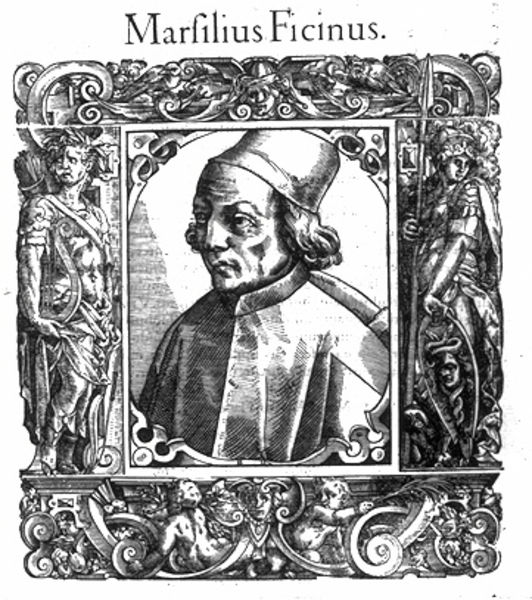
Titel: Bildnis des Marsilius Ficinus
Künstler: Tobias Stimmer
Institution: (Seriendruck)
Schlagwörter: dunkel, mann, schatten, umhang, weiß, menschen, blumen, frau, grau, hell, hut, licht, mund, nase, profil, schwarz, skizze, stirn, zeichnung, blick, ornament, anzug, kappe, mütze, architektur, augen, falten, gesicht, kragen, rahmen, bild, bildnis, portrait, porträt, kirche, geistlicher, gewand, haare, kutte, mantel, vater, augenbrauen, brustbild, hübsch, kinn, locken, renaissance, schultern, oval, engel, relief, holzschnitt, schrift, wangen, wellen, bogen, italien, stab, grafik, graphik, amerika, rand, figuren, lanze, papst, soldaten, büste, dekor, ornamente, verzierung, faltenwurf, schattens, photographie, name, schild, tusche, philosoph, buch, medaillon, rechteck, druck, schwarz-weiss, stich, titel, waffe, denker, helm, ritter, rüstung, charakter, fries, wappen, schnörkel, talar, harnisch, pfarrer, voluten, götter, teufel, amazonen, krieger, priester, mönch, luther, gelehrter, speer, schnecken, harfe, lyra, putten, ornamentik, mars, köcher, putti, minerva, quadrat, pfeile, schnitzwerk, bogenschütze, schirft, indianer, itzen, liegens, eroberer, stimmer, tobias, traffur, rollwerk, sklupturen, charakteristisch, gerüstet, philosph, marsilius ficino, marsilius ficinus, rsütungen, tehens, marfilius, marsilius, martilius, ficinus, brauemund, masilius ficinus